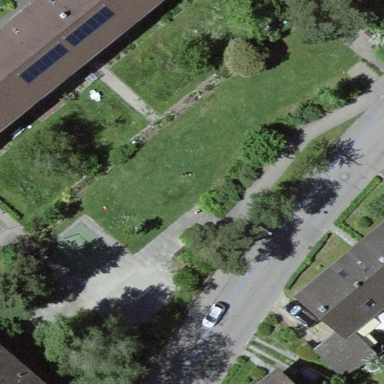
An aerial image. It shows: Playground area for leisure land.